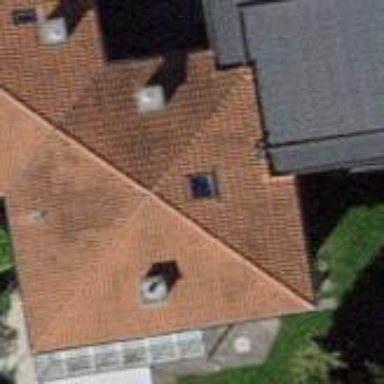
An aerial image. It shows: Terrace building.